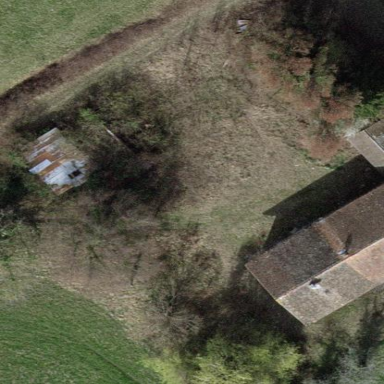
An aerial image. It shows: Farmyard area.